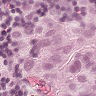
Metastatic tissue present: yes